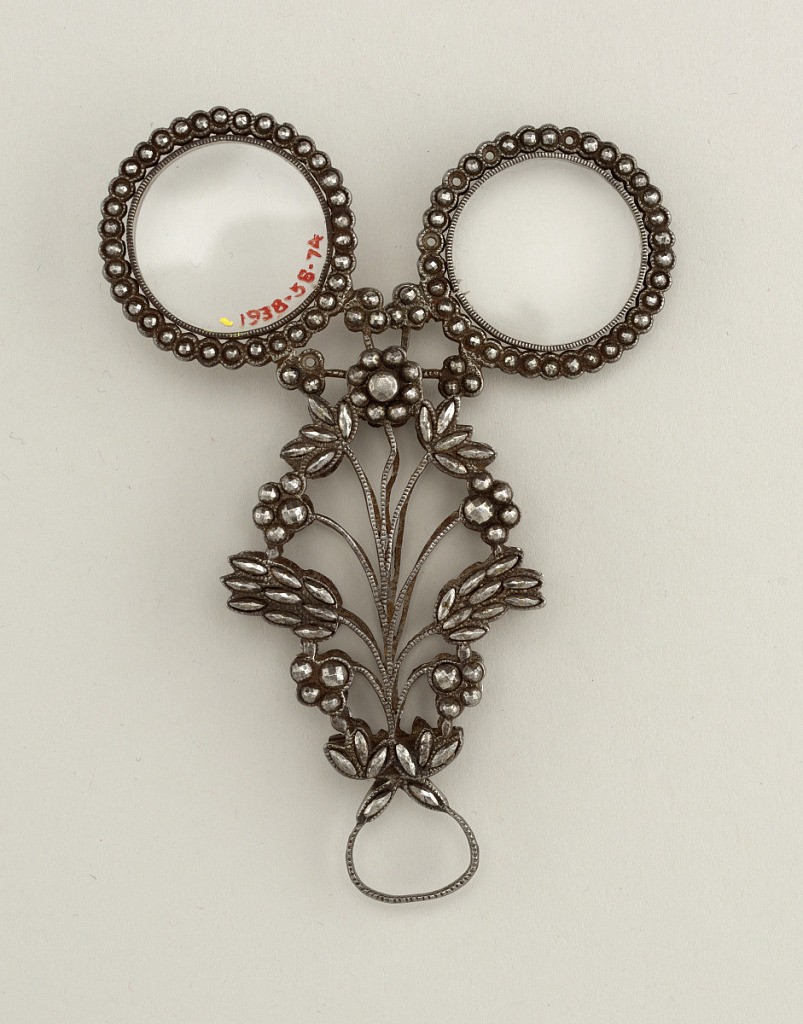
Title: Lorgnon
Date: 19th century
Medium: Cut steel
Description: Two glasses surrounded by cut steel facets, hinged so that they will fit between ornaments in designs of flower and leaf sprays with a ring of sprays at the bottom.